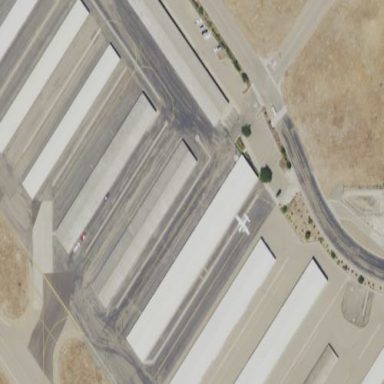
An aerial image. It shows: Hangar.